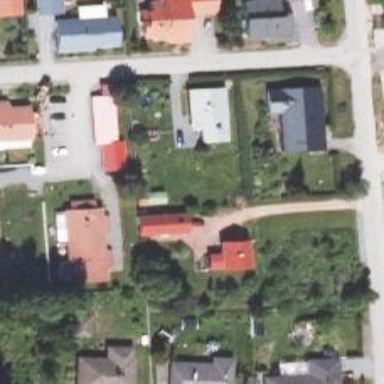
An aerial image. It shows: Living street.